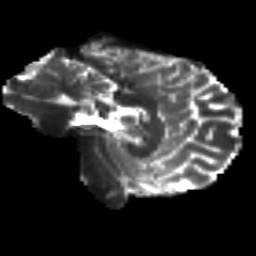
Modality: T2w
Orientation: sagittal
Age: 25
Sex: male
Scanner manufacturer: siemens
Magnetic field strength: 3 T
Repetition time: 8.8 s
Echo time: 0.085 s